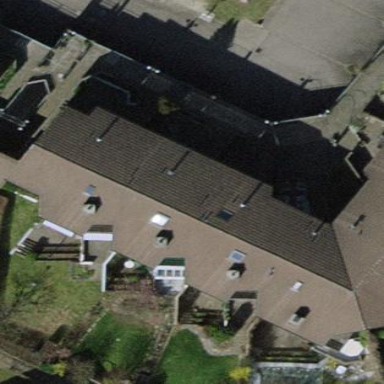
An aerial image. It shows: Terrace building.